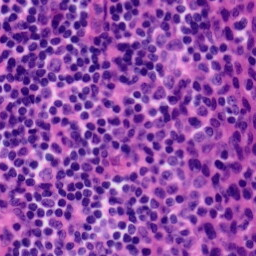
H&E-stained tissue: Tonsil